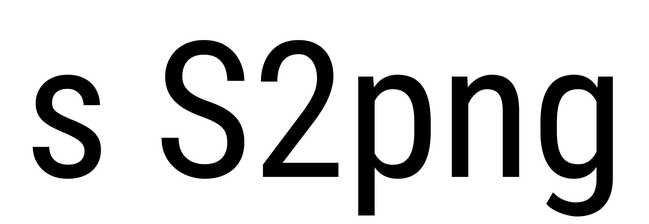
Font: Roboto_Condensed_Regular